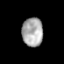
Tissue: prostate
Cell type: Endothelial cells
Senescence score: 0.6841
Nuclear area (px): 590
Mean DAPI intensity: 170.668